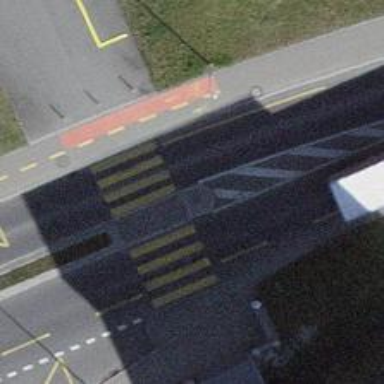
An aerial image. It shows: Uncontrolled zebra crossing.